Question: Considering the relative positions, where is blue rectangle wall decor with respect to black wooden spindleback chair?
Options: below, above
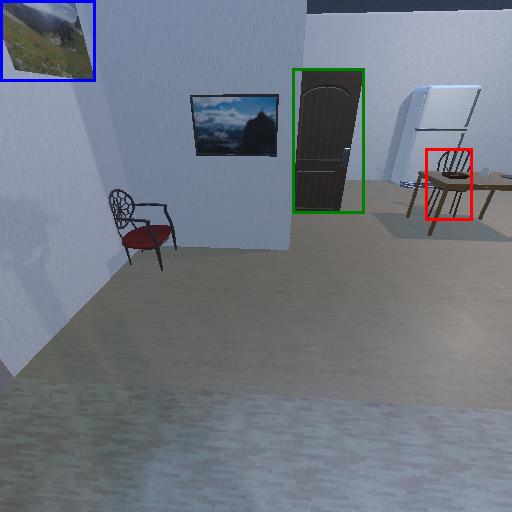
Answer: below